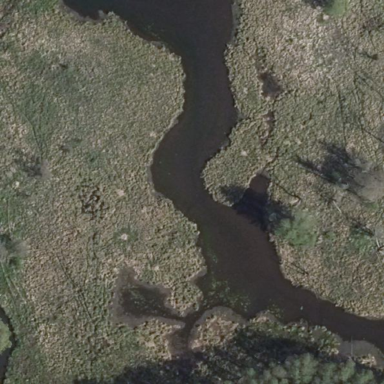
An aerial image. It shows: Beautiful wet meadow natural wetland.